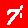
Digit: 7